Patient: sex M, age 68
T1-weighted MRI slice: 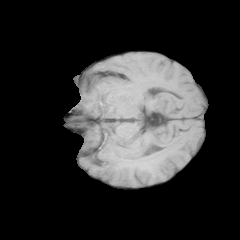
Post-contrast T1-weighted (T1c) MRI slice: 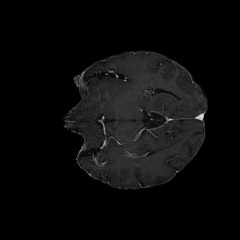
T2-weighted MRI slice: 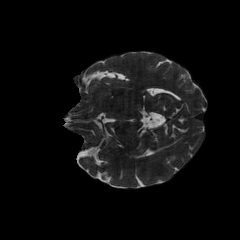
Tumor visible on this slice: no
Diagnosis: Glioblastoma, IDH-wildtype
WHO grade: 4